Question: PostgreSQL (13.2)
I have a table with 2 columns - timestamp and snapshot.
Snapshot consist a JSONB - dict that represent the condition of warehouse.
The data stracture is like this
'''
{
"key1": {...},
"key2": {...},
"key3": {...},
"key4": {...},
"key5": {...}
}
'''
So I need to get the specific key in json that consist the data I am looking for. I also need to get a row timestamp that holds the snapshot.
How can I query this?
ps.
In python i can use smth like dict.keys and then start looping across all keys, something similiar i need here for searching the data.
pps.
also It would be interesting to know how to implement it with SQLAlchemy
[screenshot from DB viewer]

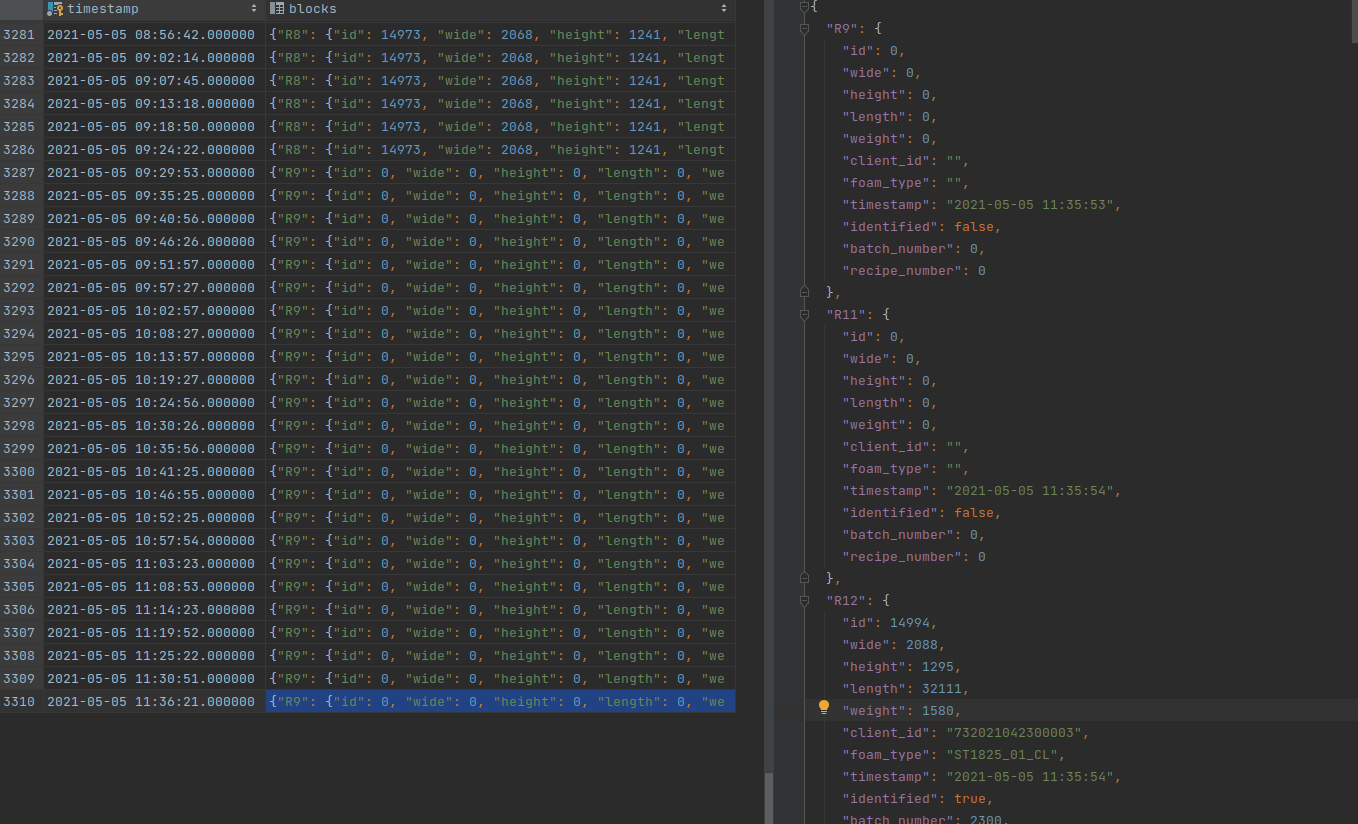
Answer: (jsonb_each()).* selects all keys and values from jsonb field:
'''
SELECT (JSONB_EACH(blocks)).*
FROM snapshots
'''
then we need to get values by nested keys:
'''
SELECT key AS rack_num
, value ->> 'client_id' AS client_id
, value ->> 'timestamp' AS _TIMESTAMP
FROM (
SELECT (JSONB_EACH(blocks)).*
FROM snapshots
) AS t
'''
and finally, aggregate the results:
'''
SELECT rack_num
, MIN(_TIMESTAMP) AS appearance_time
FROM (
SELECT KEY AS rack_num
, VALUE ->> 'client_id' AS client_id
, VALUE ->> 'timestamp' AS _TIMESTAMP
FROM (
SELECT (JSONB_EACH(blocks)).*
FROM snapshots
) AS t
) AS racks
WHERE client_id = :client_id
GROUP BY rack_num, client_id
ORDER BY MIN(_TIMESTAMP) DESC;
'''